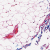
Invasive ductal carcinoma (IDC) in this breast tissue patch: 0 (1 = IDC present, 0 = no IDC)